Question: I make a .php page which retrieves data from mysql and display it on that .php page each record one by one simple. but the actual problem is when i am clicks links it shows that div and vice versa but, only works on row 1. i know onclick function is unique so, it will calls once. So, i used .querySelector() instead .getElementById(). because whole content inside while loop is comes from database so, id is not works their.Ok,finally comes to the point how,
I call same onclick function for both introduction and for features link (for row 1 and for row 2).("searched to much for solution but nothing happens")
My javascript code :
'''
<head>
<script>
function ShowIntroduction()
{
document.querySelector(".IntroductionDiv").style.display = 'block';
document.querySelector(".FeaturesDiv").style.display = 'none';
}
function ShowFeatures()
{
document.querySelector(".IntroductionDiv").style.display = 'none';
document.querySelector(".FeaturesDiv").style.display = 'block';
}
</script>
</head>
'''
My php code :
'''
<body>
<?php
error_reporting(E_ALL ^ E_DEPRECATED);
ob_start();
define('DB_SERVER', 'localhost');
define('DB_USERNAME', 'root');
define('DB_PASSWORD', '');
define('DB_DATABASE', 'sldb');
$connection = mysql_connect(DB_SERVER, DB_USERNAME, DB_PASSWORD) or die(mysql_error());
$database = mysql_select_db(DB_DATABASE) or die(mysql_error());
$select=mysql_query("SELECT * FROM products_page");
$num = mysql_num_rows($select);
while($userrow=mysql_fetch_array($select))
{
$id=$userrow['id'];
$userintroduction=$userrow['introduction'];
$userfeatures=$userrow['features'];
echo '
<div class="MainOuterDiv" style="border:1px solid transparent;">
<div class="DetailsCircleBtnDiv" >
<a href="#" onClick="ShowIntroduction();"> Introduction </a>
<a href="#" onClick="ShowFeatures();" style="margin-left:10px"> Features </a>
</div> <!--- End of DetailsCircleBtnDiv ----->
</br>
<div class="DetailsTextDiv">
<div class="FeaturesDiv" style="border:1px solid black;">
<p class="Products-Features-P" >'.$userfeatures.'</p>
</div></br>
<div class="IntroductionDiv" style="border:1px solid black;">
<p id="demo" class="Products-Introductio-P" >'.$userintroduction.'</p>
</div></br>
</div> <!--- End of DetailsTextDiv ----->
</div> <!--- End of MainOuterDiv ----->
</br>';
}
?>
</body>
'''

When I click on row 1's introduction/Features link works fine but, when use row 2nd's introduction/features link it works for row 1's introduction div and for features div.
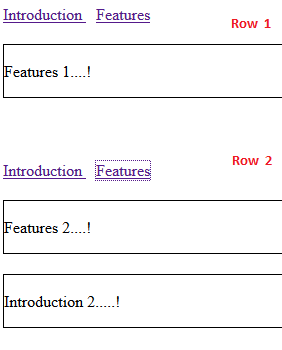
Answer: inline events are a bad idea, just use jQuery since you have it listed
Add class to the anchor
'''
<a href="#" class="anchorShow"> Introduction </a>
'''
listen for the click
'''
$( function () { //wait for document to be ready
$(".anchorShow").on("click", function (evt) { //bind the click event to the anchors
evt.preventDefault(); //stop click
var anchor = $(this); //link that was clicked
var wrapper = anchor.closest(".MainOuterDiv"); //parent element that wraps content
wrapper.find(".IntroductionDiv").show(); //show intro
wrapper.find(".FeaturesDiv").hide(); //hide features
});
});
'''